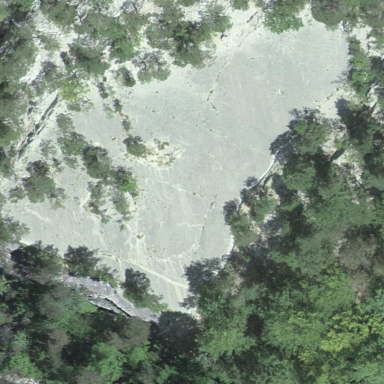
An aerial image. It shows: Landscape of bare rock.